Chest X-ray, PA view. Patient: 51 years old, sex F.
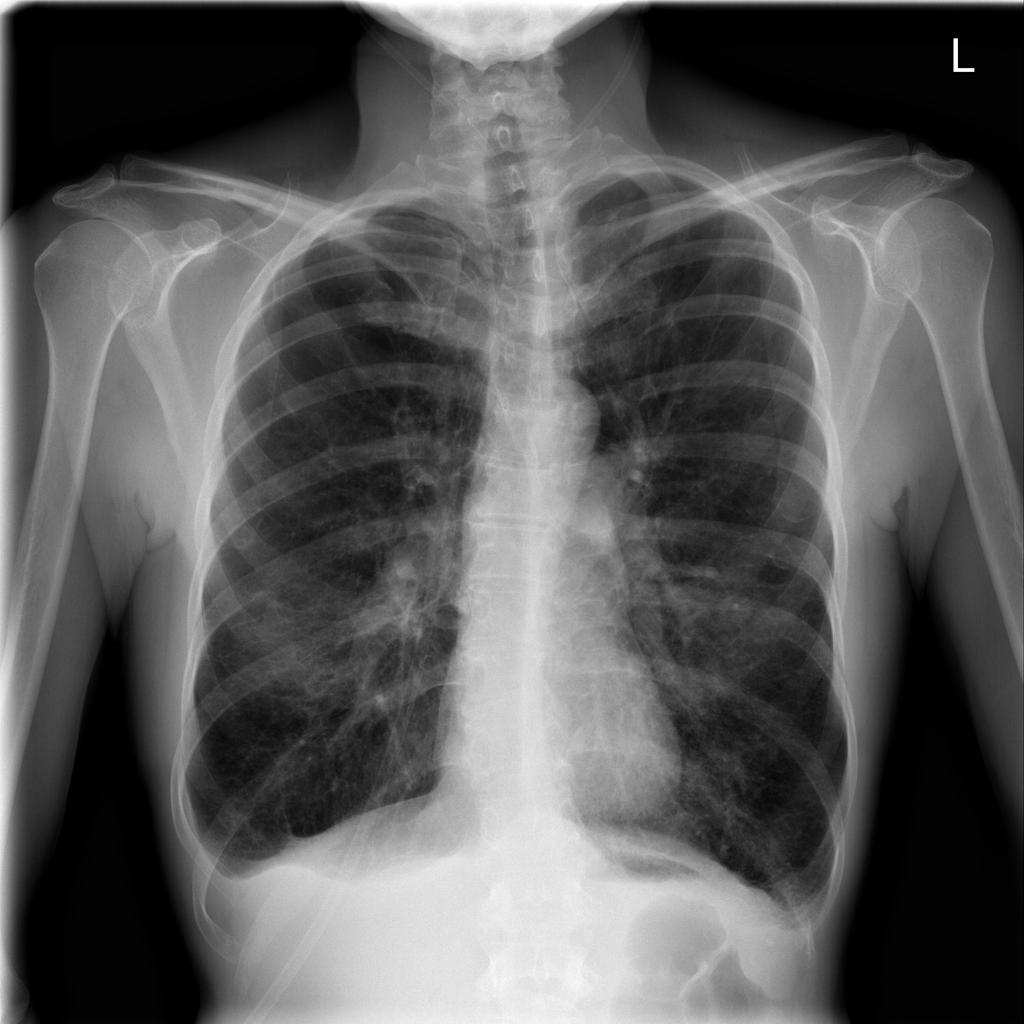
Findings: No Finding